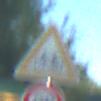
Verkehrszeichen: RadverkehrRechts
Zusatzzeichen unten: Geschwindigkeit20
Umgebung: Outdoor, Nature
Tageszeit: MorningAfternoon
Wetter: Clear
Licht: Natural
Jahreszeit: NotSpecified
Kontrast: HighContrast